Interaction volume radius: 5 \u00c5
Interaction volume height: 40 \u00c5
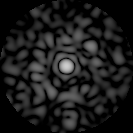
Disorder parameter: 0.8564